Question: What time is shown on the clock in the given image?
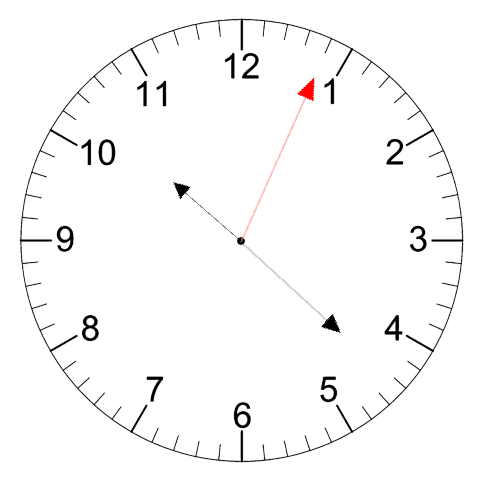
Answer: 10:22:04